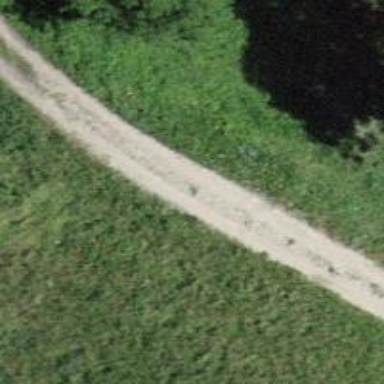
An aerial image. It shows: Gravel track with grade 2 quality.